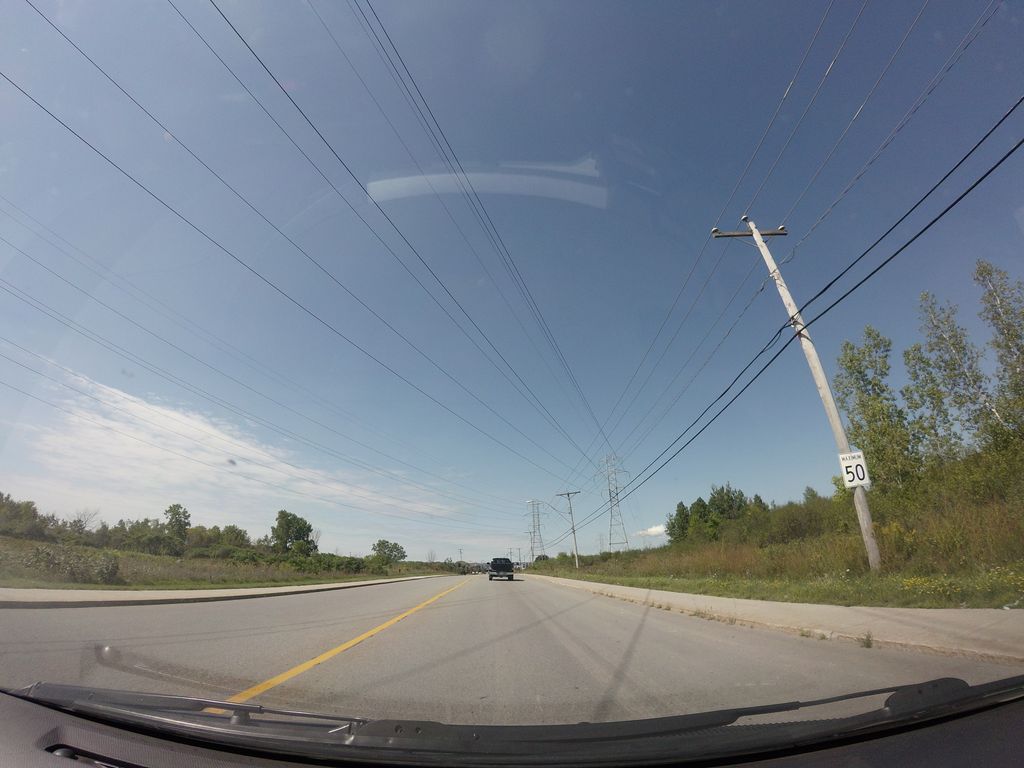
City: ottawa-gatineau